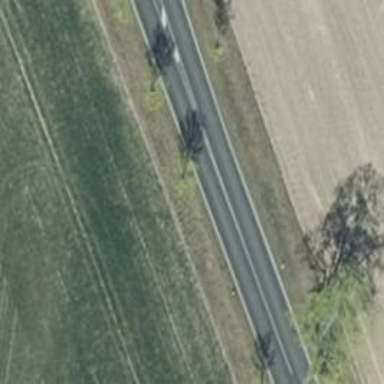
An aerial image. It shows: Row of deciduous broadleaved trees.